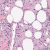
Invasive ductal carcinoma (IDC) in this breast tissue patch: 0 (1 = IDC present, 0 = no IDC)